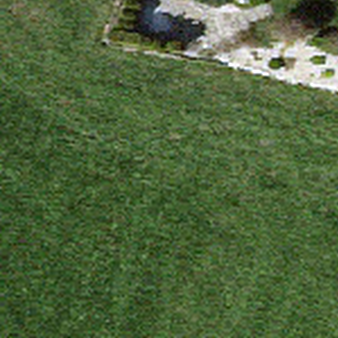
Label: other